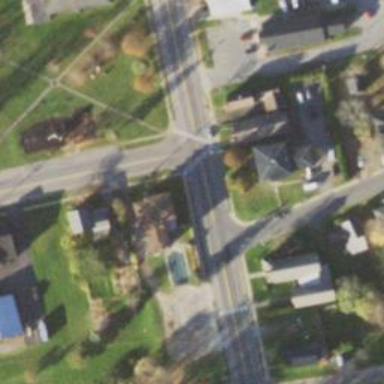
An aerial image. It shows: Road with stop sign.